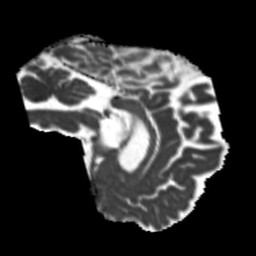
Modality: MD
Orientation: sagittal
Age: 58
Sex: male
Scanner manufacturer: siemens
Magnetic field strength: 3 T
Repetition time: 5.25 s
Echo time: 0.08 s